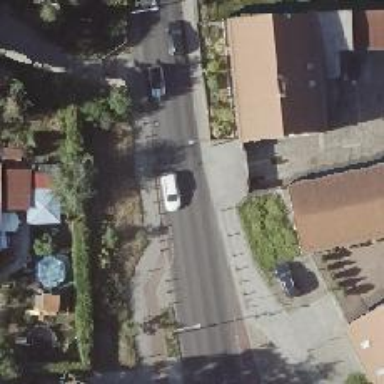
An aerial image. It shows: Secondary road with asphalt surface and sidewalks on both sides.